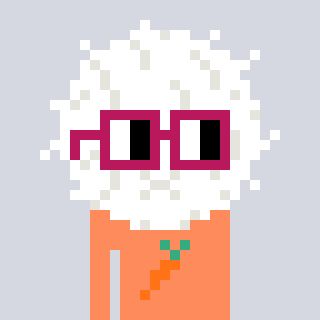
a pixel art character with square dark red glasses, a cottonball-shaped head and a peachy-colored body on a cool background